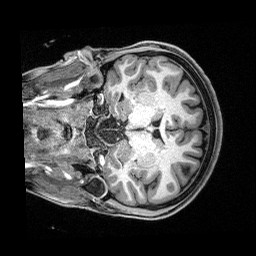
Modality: T1w
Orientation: coronal
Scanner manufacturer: siemens
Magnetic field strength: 3 T
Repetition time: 2.4 s
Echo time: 0.00122 s